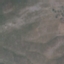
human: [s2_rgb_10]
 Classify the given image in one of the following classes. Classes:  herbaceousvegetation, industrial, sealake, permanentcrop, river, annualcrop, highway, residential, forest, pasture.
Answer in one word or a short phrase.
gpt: HerbaceousVegetation